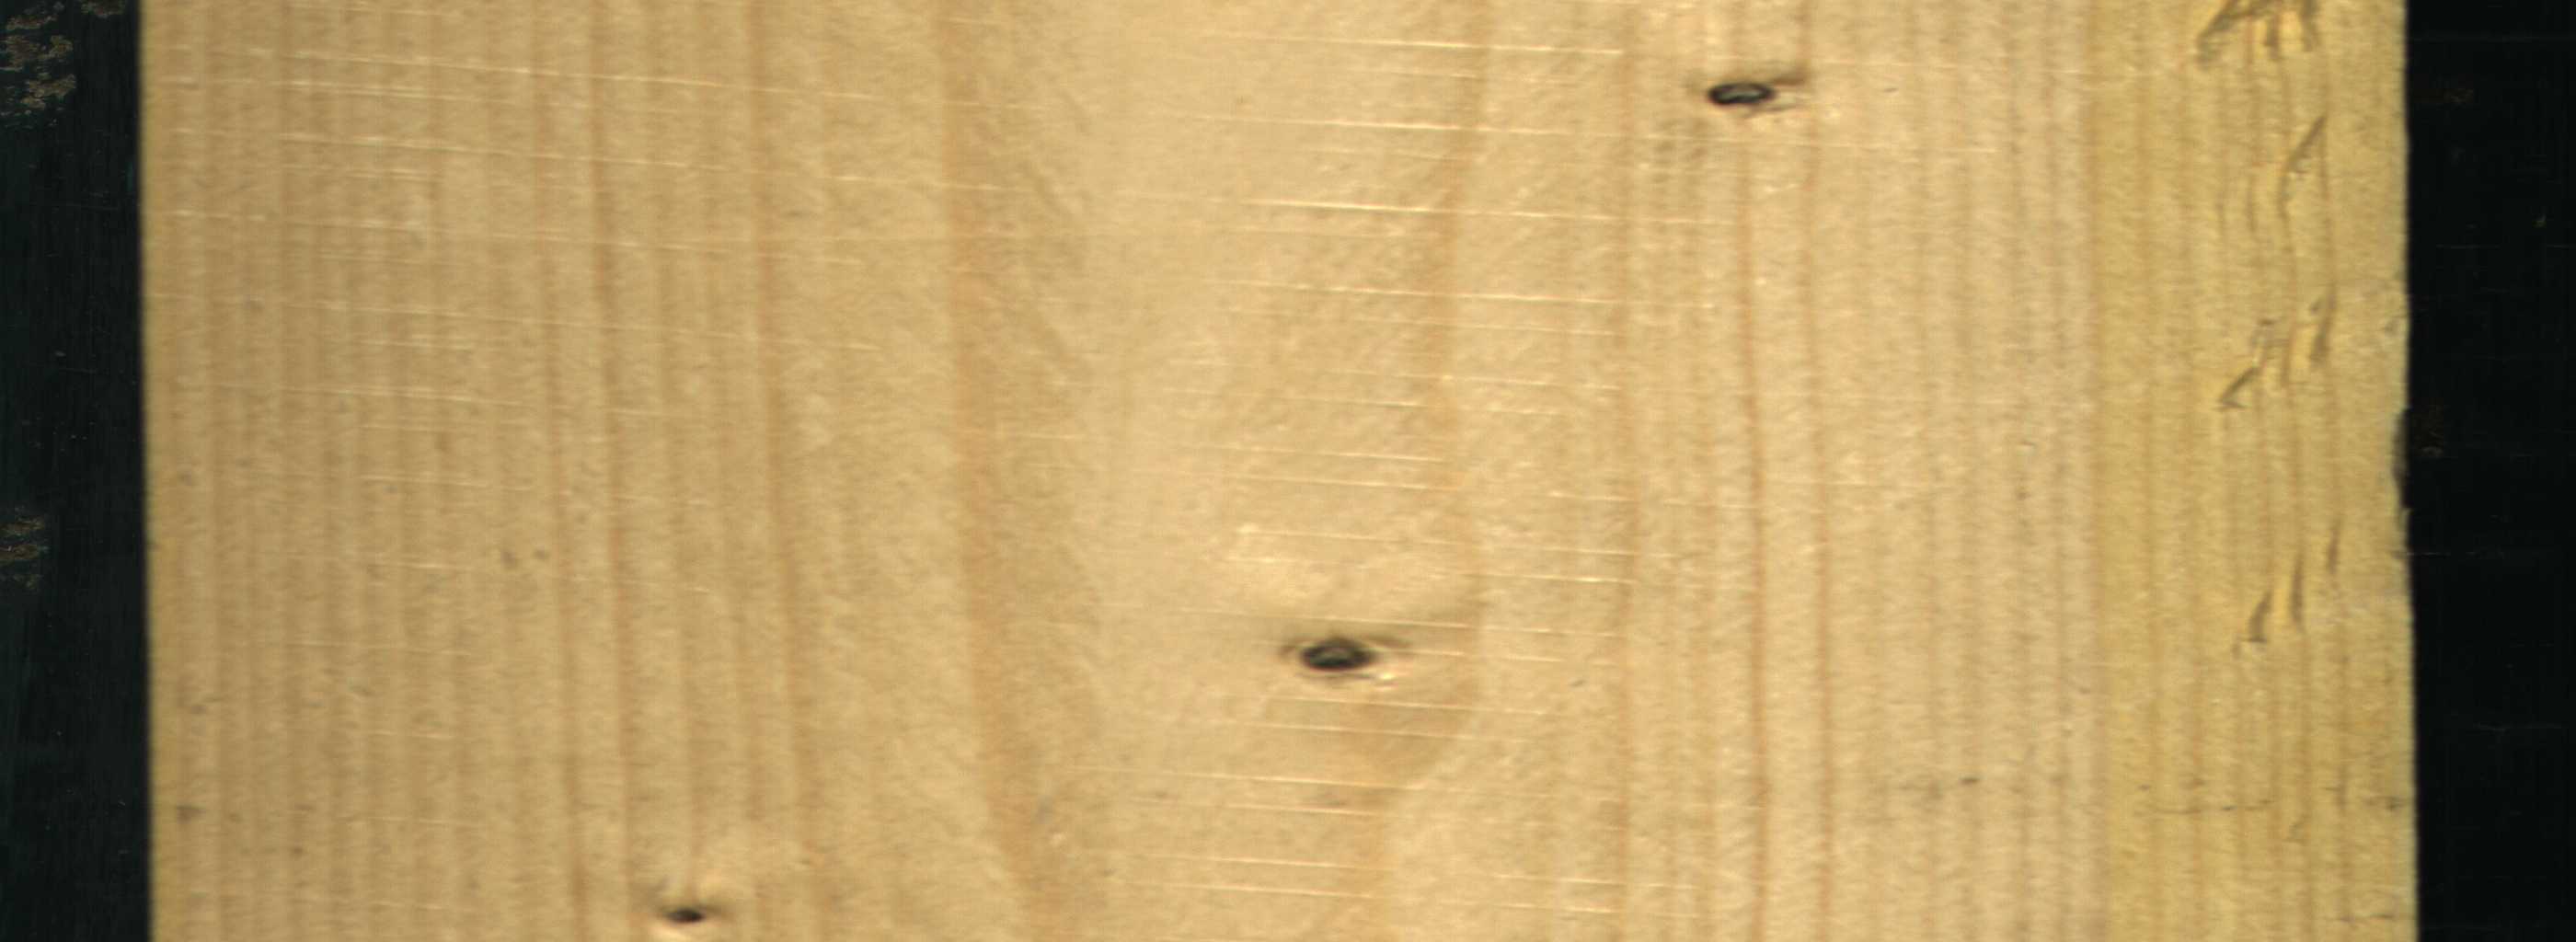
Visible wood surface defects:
Dead_Knot
Dead_Knot
Live_Knot